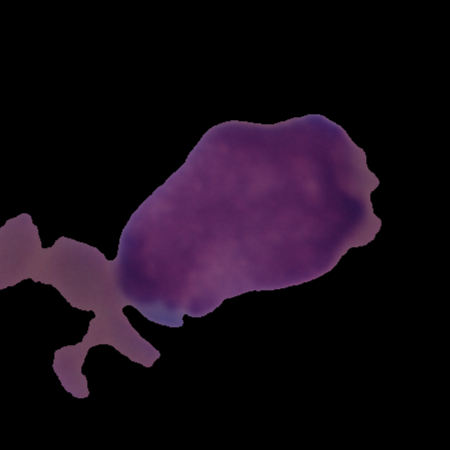
Label: healthy